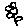
Label: flower